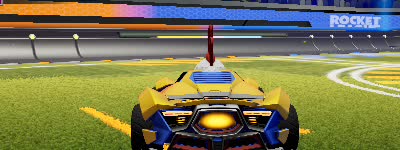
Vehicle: werewolf